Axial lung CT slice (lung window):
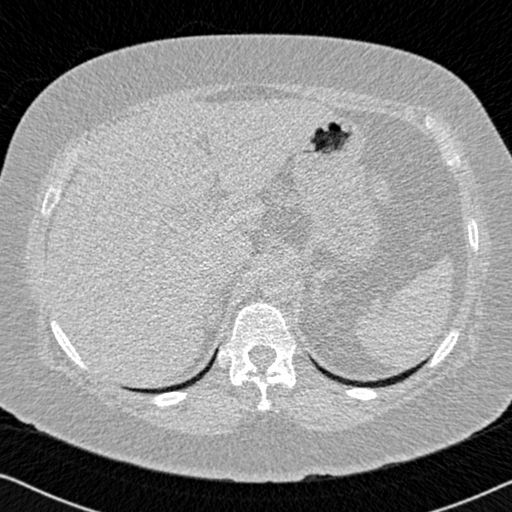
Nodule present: no